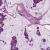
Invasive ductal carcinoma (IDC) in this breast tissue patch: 1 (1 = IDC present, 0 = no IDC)